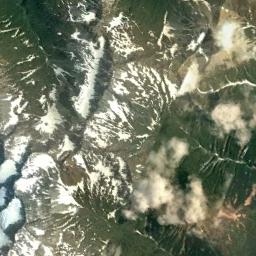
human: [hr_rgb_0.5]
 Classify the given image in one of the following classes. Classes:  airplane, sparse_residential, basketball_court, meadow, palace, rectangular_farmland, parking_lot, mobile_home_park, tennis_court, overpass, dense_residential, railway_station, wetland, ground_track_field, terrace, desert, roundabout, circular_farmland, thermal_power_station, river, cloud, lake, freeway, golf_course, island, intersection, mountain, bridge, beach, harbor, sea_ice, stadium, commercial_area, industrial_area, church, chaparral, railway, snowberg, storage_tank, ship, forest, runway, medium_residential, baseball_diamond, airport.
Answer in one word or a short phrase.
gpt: snowberg